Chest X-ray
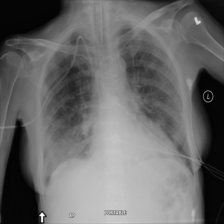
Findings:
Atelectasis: negative
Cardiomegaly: negative
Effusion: positive
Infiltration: positive
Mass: negative
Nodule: negative
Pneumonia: negative
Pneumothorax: negative
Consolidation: negative
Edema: negative
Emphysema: negative
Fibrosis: negative
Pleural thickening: negative
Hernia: negative